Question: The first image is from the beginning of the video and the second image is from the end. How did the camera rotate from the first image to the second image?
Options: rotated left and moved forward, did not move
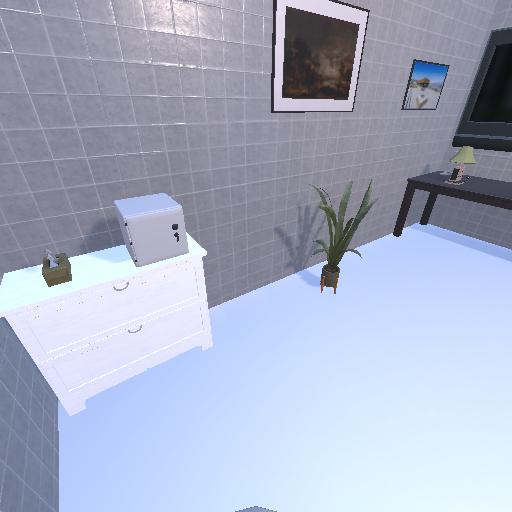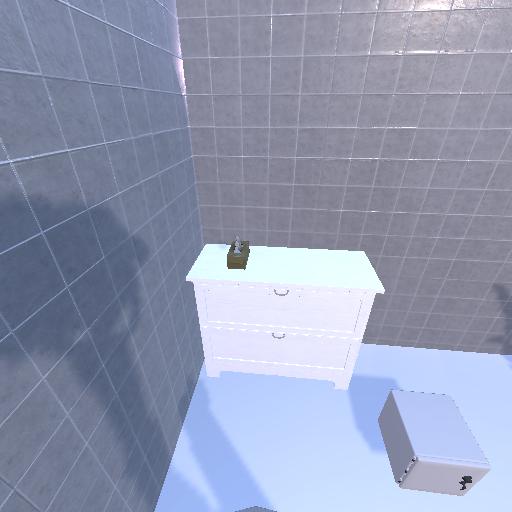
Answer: rotated left and moved forward